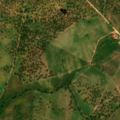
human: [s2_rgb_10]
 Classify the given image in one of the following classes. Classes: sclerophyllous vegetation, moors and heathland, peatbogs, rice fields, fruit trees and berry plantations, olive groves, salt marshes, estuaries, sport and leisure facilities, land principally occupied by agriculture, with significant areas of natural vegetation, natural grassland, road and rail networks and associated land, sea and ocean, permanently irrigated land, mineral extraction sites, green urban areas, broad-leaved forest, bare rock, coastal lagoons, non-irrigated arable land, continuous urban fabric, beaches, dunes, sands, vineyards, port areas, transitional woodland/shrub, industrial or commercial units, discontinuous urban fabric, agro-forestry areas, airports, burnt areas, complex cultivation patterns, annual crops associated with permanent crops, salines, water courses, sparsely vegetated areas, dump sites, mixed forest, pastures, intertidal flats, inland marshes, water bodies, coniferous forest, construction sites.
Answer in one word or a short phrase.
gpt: continuous urban fabric